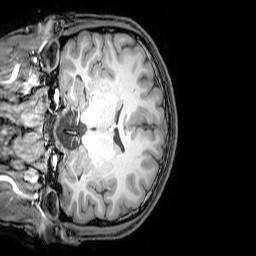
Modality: T1w
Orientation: coronal
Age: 24
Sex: male
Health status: healthy
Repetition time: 0.081 s
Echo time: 0.037 s